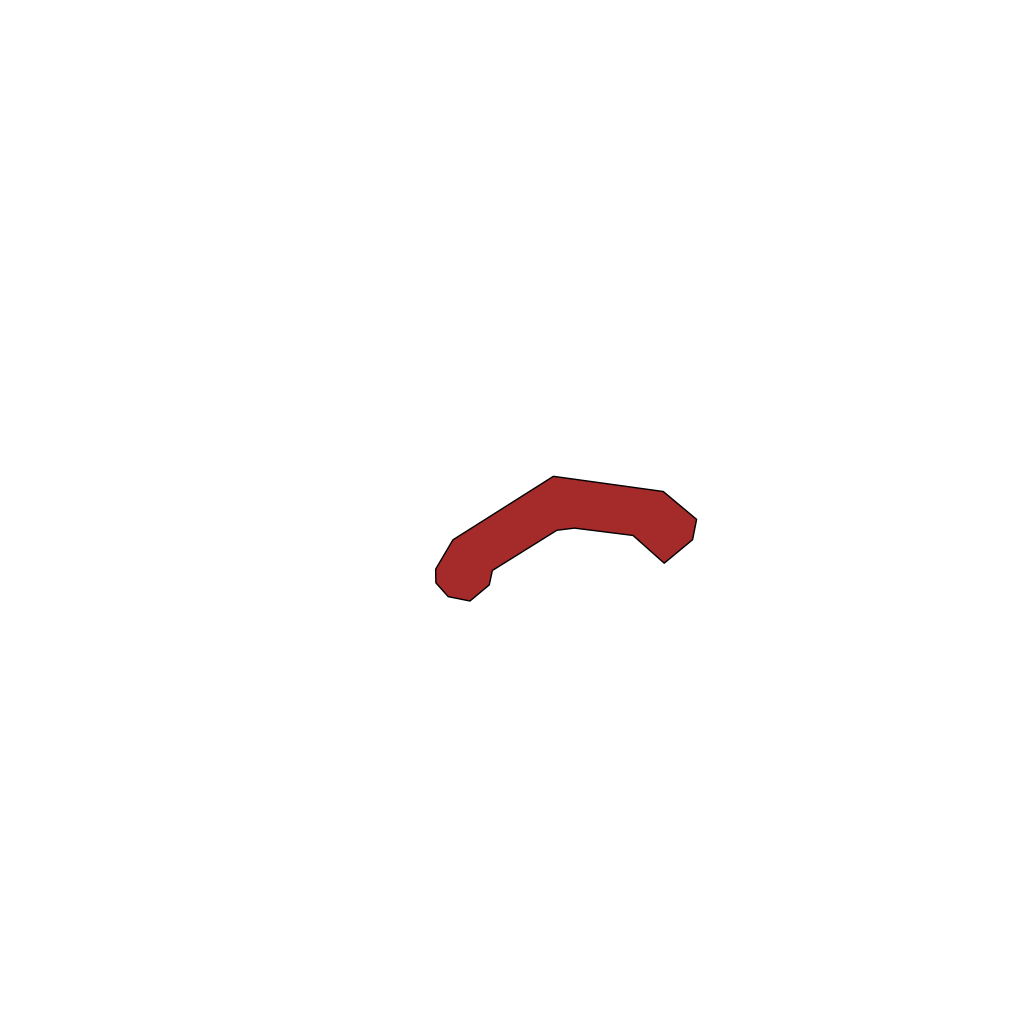
Tags: overhead vector_map, density_5, Facility, 1.0 km²